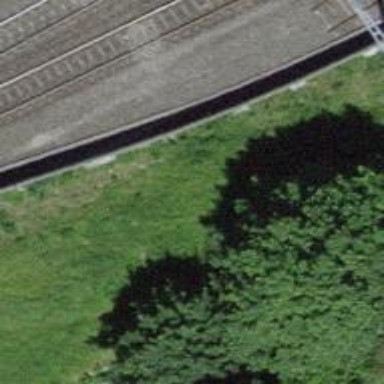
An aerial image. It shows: Railway yard with one track. The railway is electrified with contact line.